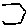
Label: hexagon